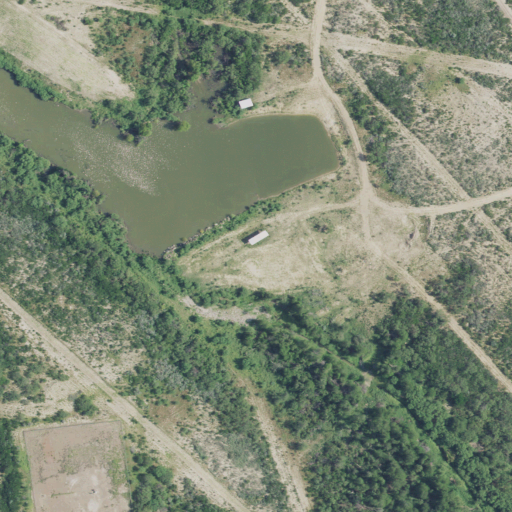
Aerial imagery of valley in Texas named Arroyo Indio containing shrub, woody wetlands, grassland, open development, herbaceous wetlands, barren land, low intensity development, medium intensity development, and high intensity development